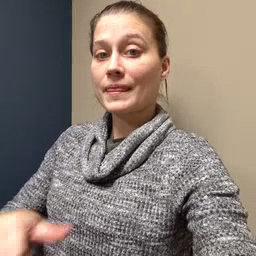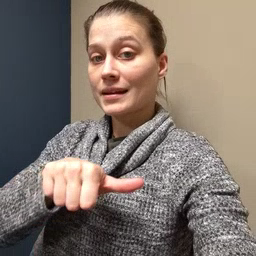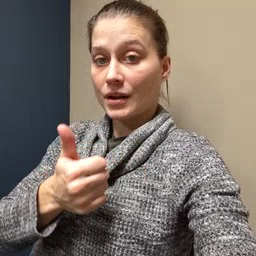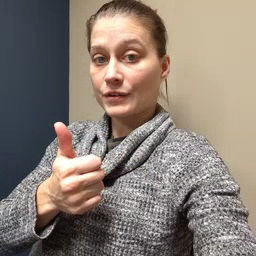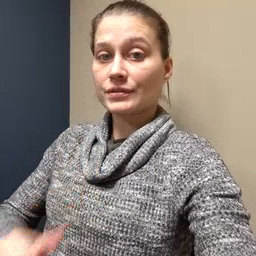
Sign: another